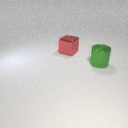
large green metal cylinder to the right of large red metal cube